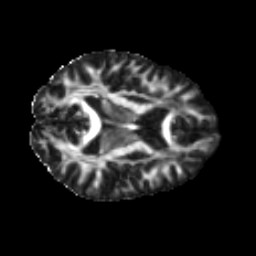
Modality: FA
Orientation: axial
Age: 34
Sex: female
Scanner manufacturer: ge
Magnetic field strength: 3 T
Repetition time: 7.8 s
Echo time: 0.0606 s